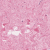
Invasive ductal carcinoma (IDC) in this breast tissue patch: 0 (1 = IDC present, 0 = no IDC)